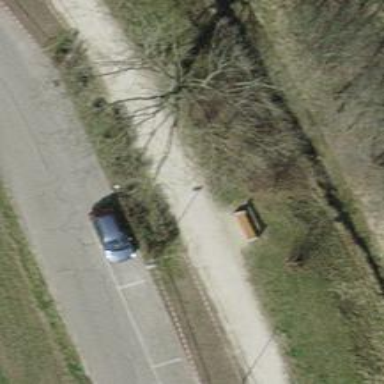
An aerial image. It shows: Brown bench.